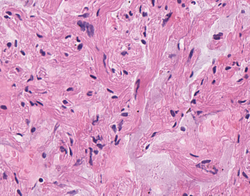
Tumor epithelial tissue: no
Tumor-associated stroma tissue: no
Normal tissue: yes